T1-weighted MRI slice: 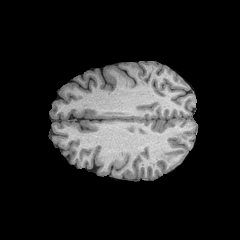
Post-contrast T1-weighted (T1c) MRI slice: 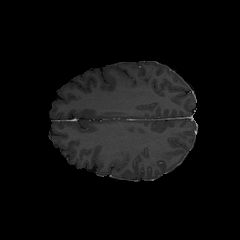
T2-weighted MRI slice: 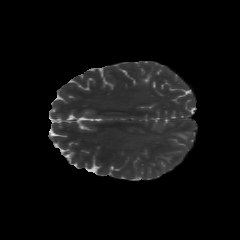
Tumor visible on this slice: yes